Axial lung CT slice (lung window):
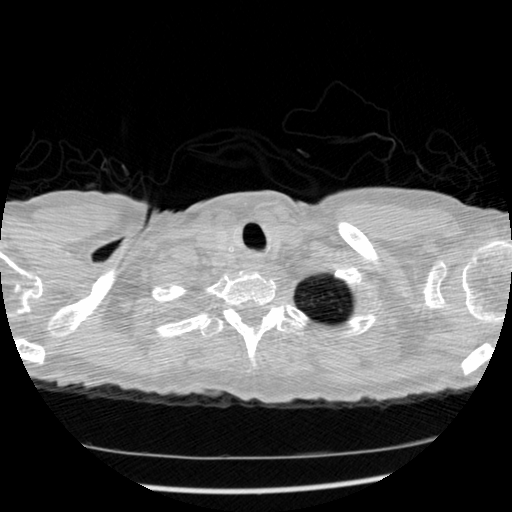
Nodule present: no